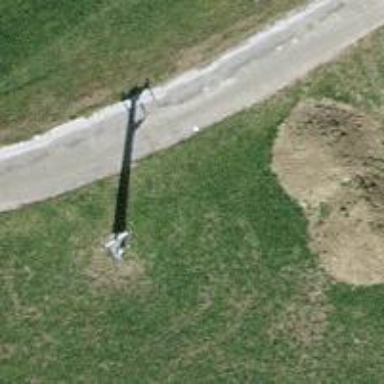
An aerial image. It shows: Power pole.